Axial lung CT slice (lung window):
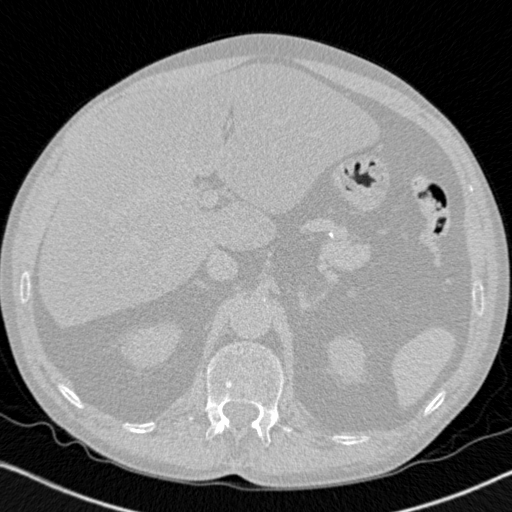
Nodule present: no